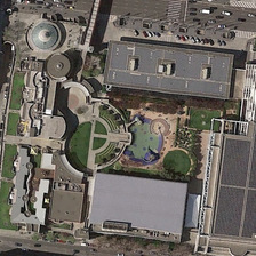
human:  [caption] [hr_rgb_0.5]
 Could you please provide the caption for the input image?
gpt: Some buildings and green pastures are in the park near the road.

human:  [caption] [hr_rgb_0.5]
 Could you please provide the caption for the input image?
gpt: Several buildings and green grass are in the park near the road.

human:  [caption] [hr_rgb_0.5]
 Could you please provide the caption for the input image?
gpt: Green buildings and grass near highways

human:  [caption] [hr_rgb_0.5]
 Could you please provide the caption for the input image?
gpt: several buildings and green meadows are in a park near the streets.

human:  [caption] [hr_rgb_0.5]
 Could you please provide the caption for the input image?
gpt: Several buildings and green grass are in parks close to the road.